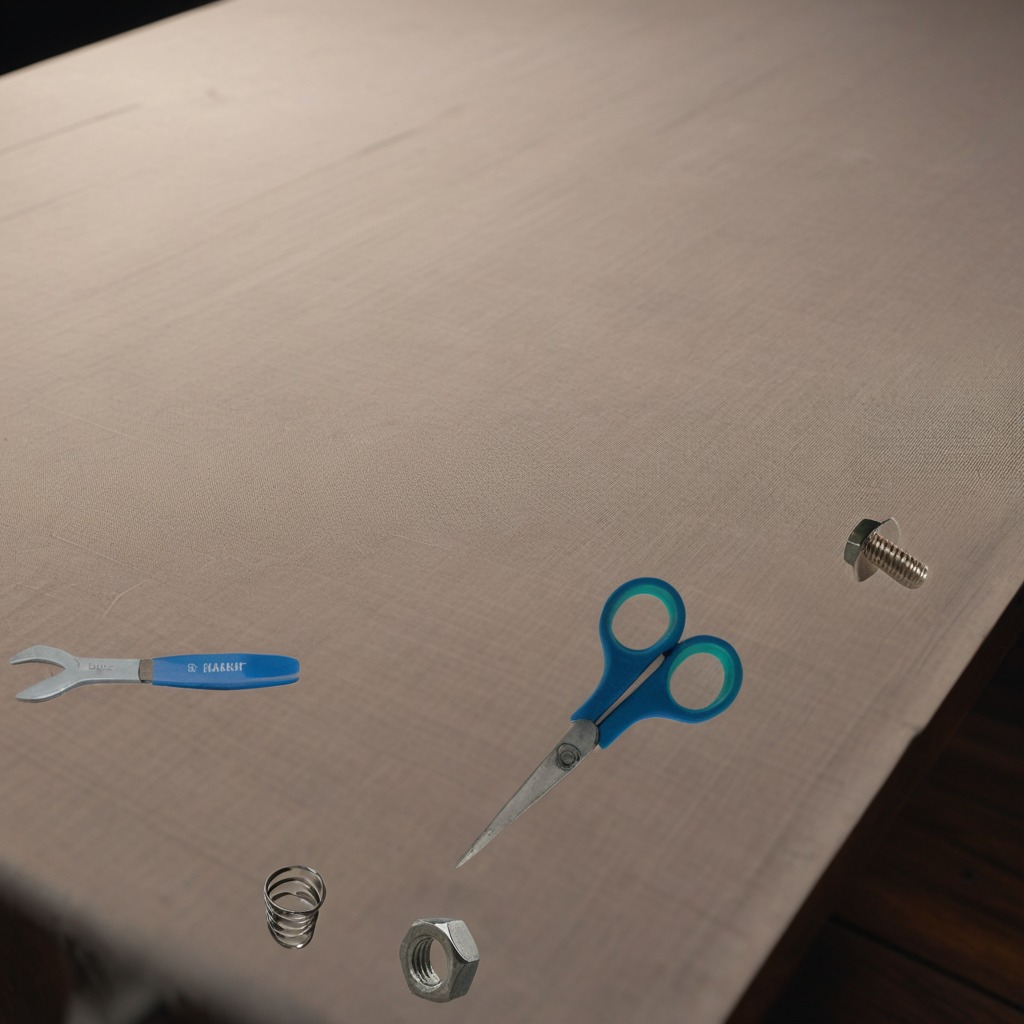
A metal machine screw, a coiled metal spring, a metal nut, a pair of scissors, and a wrench are lying on the wooden table.